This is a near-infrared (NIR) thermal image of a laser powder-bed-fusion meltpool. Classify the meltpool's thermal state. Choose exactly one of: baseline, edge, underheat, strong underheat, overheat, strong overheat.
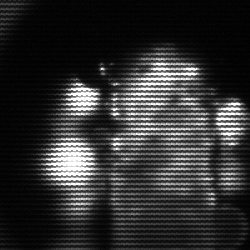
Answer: strong underheat